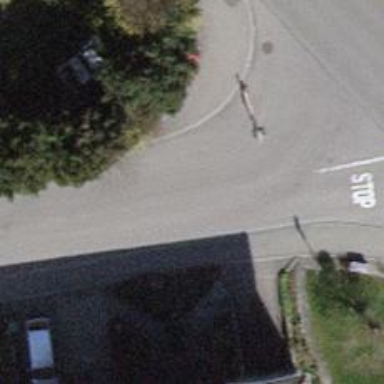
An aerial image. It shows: Unmarked crossing on footway.